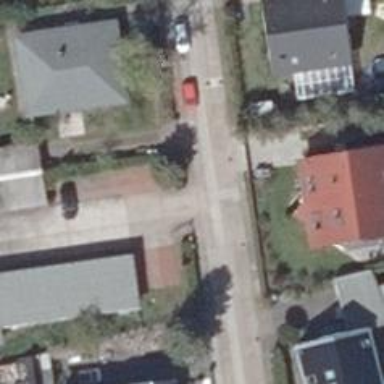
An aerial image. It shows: Residential road with concrete plates surface.